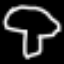
Label: mushroom